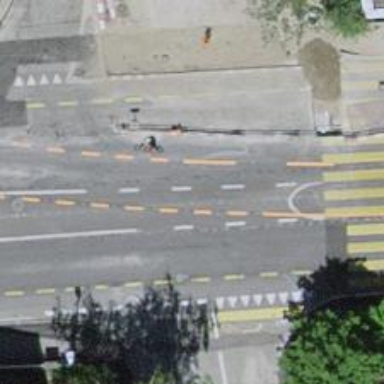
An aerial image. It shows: Road with traffic signals.